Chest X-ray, AP view. Patient: 9 years old, sex M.
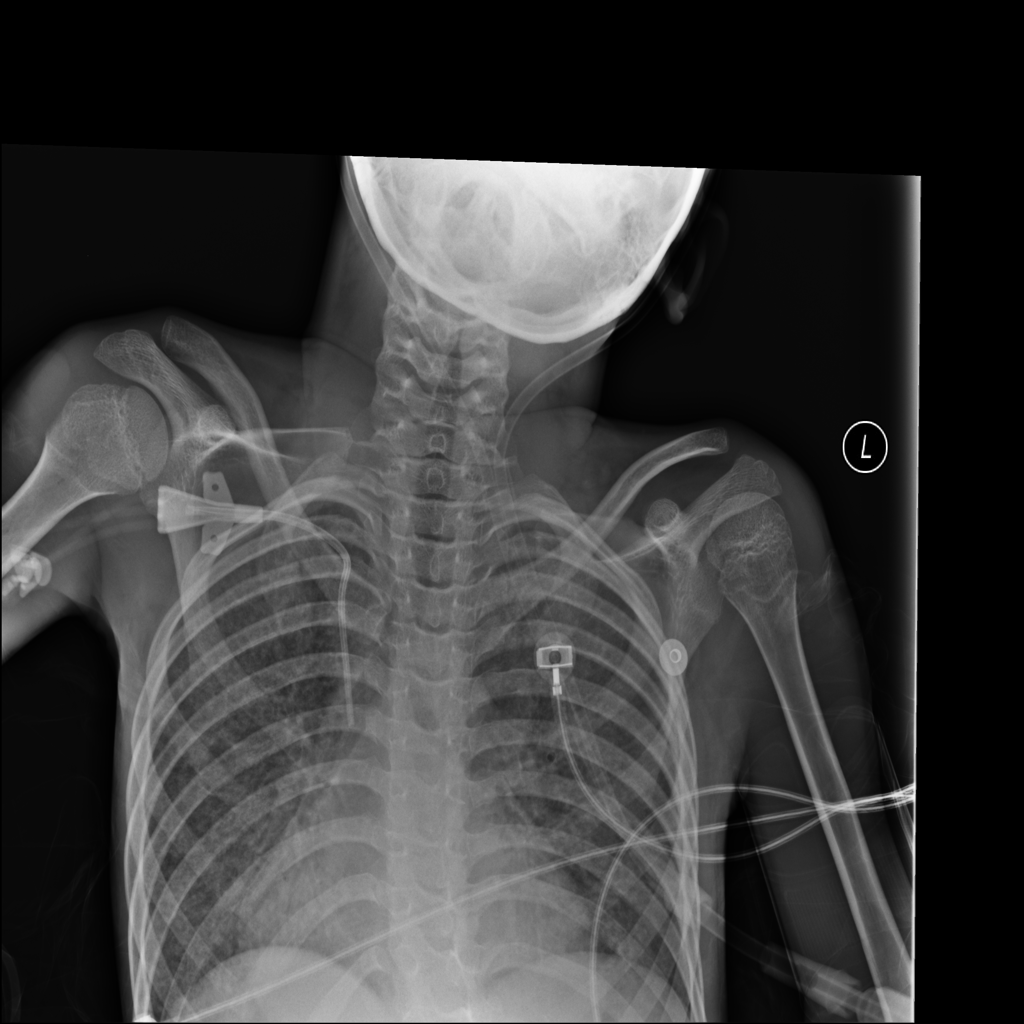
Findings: Infiltration